Question: So, this is going to be pretty hard for me to explain, or try to detail out since I only I know what I'm asking, but I could be asking it with bad wording, so please bear with me and ask questions if need-be.
Currently I have a 3D vector field that's being plotted which corresponds to 40 levels of wind vectors in a 3D space (obviously). These are plotted in 3D levels and then stacked on top of each other using a dummy altitude for now (we're debating how to go about pressure altitude conversion most accurately--not to worry here). The goal is to start at a point within the vector space, modeling that point as a particle that can experience physics, and iteratively go through the vector field reacting to the forces, thus creating a trajectory of sorts through the vector field.
Currently what I'm trying to do is whip up code that would allow me to to start a point within this field and calculate the forces that the particle would feel at that point and then establish a resultant force vector that would indicate the next path of movement throughout the vector space.
Right now I'm stuck in the theoretical aspects of the code, as I'm trying to think through how the particle would feel vectors at a distance.

In order to run my code, you'll need read_grib.r4 and to compile that mex file here is a link to a zip with the code and the required files.
<URL>
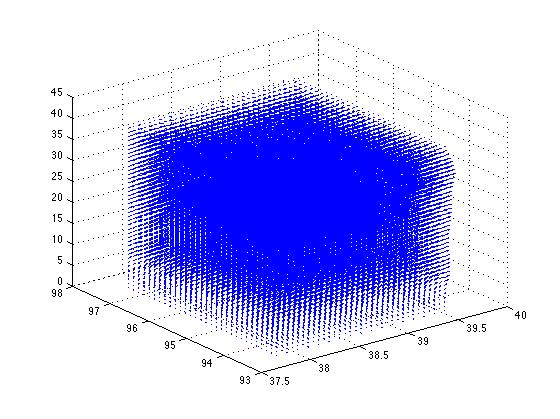
Answer: I would try to interpolate the wind vector from the adjecent ones. You seem to have a regular grid, that should be no problem. (You can use interp3 for this)
Afterwards, you can use any differential-equation solver for your problem, as you have basically a field of gradients and an initial value. Forward euler would be the simplest one but need a small step size. (N.B.: Your field be a gradient field)
You may read about this in Wikipedia: <URL>
In response to comment #1:
Yes. In a regular grid, any (arbitrary chosen) point will have eight neighbors. interp3 will so a <URL> to determine an interpolated gradient vector.
If you use forward-euler, you will then move a small distance in that direction. There you interpolate a gradient and go a small step into this new direction and so on. What happens are two things:
1. You get a series of points that lie on a streamline and thus form the trajectory of a particle moving along the field
2. Get large errors, the further you move and the larger the step size is. Use a small step size or use a better solver (Runge-Kutta comes to my mind)
If all you want is plotting, then the <URL> function might help.